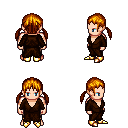
a pixel art fantasy rpg character, male body template, human, light skin, brown robe, gold greaves, dark blonde twin-tailed hairstyle, gold boots, four views (front, back, left, right), 2x2 character sprite sheet, small pixel art, hard edges, no anti-aliasing